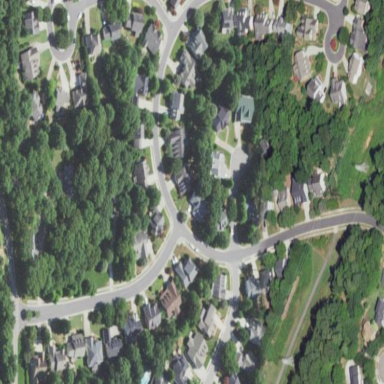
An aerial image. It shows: Residential neighbourhood.